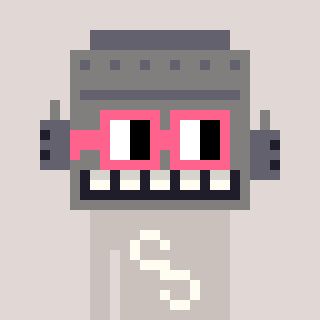
a pixel art character with square pink glasses, a robot-shaped head and a foggrey-colored body on a warm background